Field crop: maize
Growth stage: 1
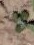
Species: chenopodium